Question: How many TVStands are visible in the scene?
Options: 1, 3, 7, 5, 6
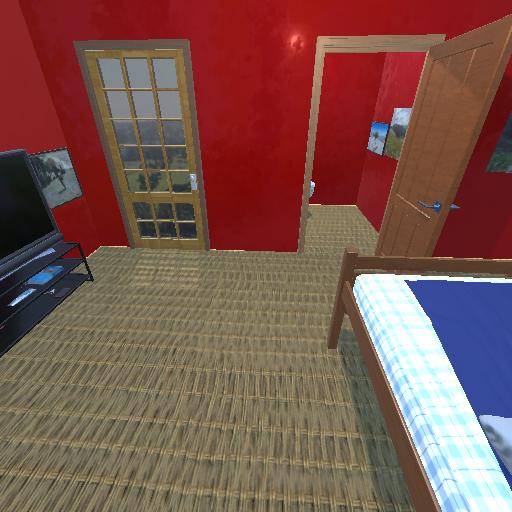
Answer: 1